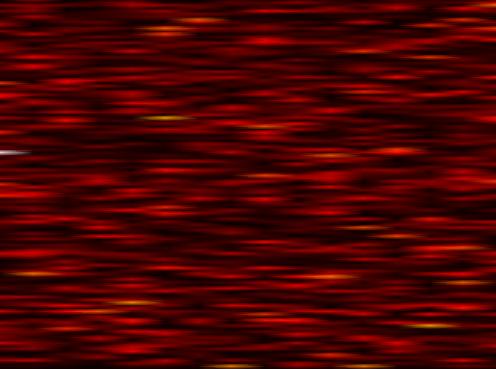
Label: UFMC